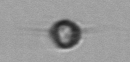
Label: Acanthoica_quattrospina